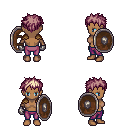
a pixel art fantasy rpg character, female body template, human, dark skin, leather shoulder armor, magenta pants, white blonde bedhead hairstyle, metal gloves, shield, four views (front, back, left, right), 2x2 character sprite sheet, small pixel art, hard edges, no anti-aliasing